Interaction volume radius: 10 \u00c5
Interaction volume height: 20 \u00c5
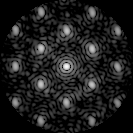
Disorder parameter: 0.289